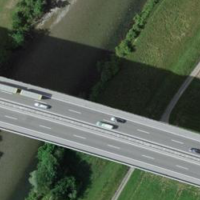
EUNIS habitat code: 57
Species observed at this site:
Corvus corone
Prunus padus